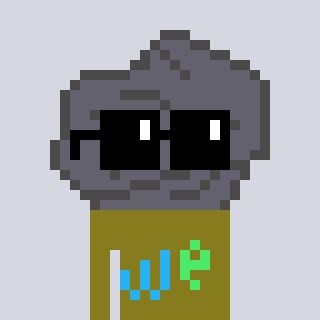
a pixel art character with square black sunglasses, a rock-shaped head and a gunk-colored body on a cool background